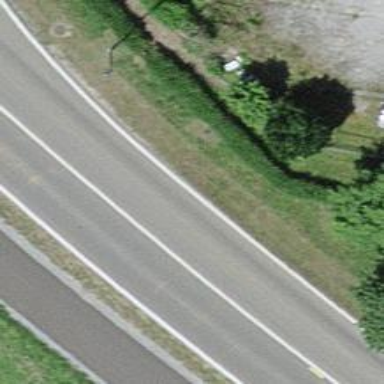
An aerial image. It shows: Primary highway with separate cycleway made of asphalt.